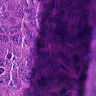
Metastatic tissue present: yes